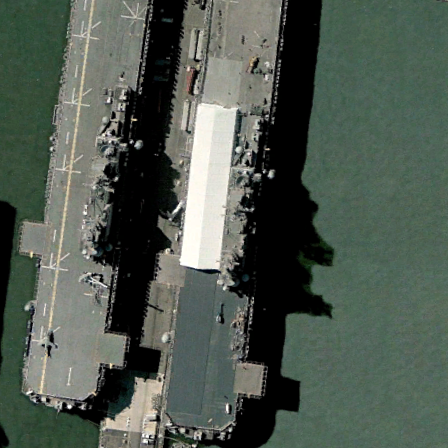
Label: assault